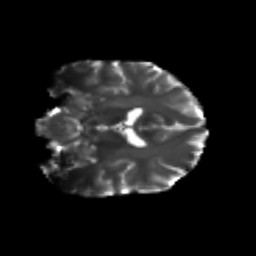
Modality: T2w
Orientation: coronal
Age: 22
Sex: male
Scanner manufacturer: siemens
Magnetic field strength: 3 T
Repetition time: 3.5 s
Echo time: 0.104 s